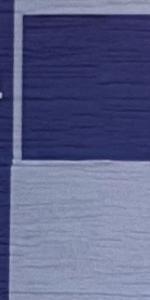
Label: Empty